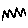
Label: zigzag